Field crop: maize
Growth stage: 1
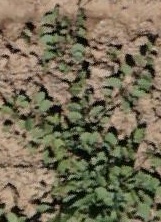
Species: convolvulus